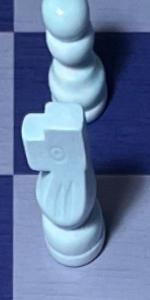
Label: Knight_White